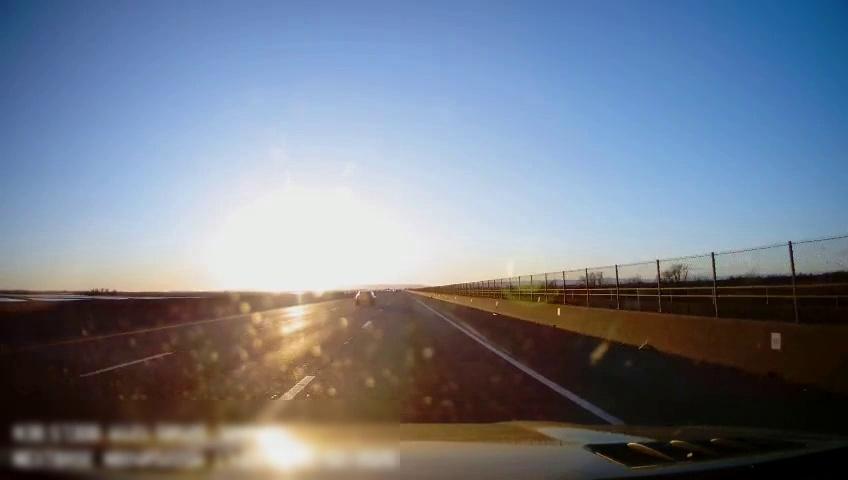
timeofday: Day
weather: Sunny
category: Drivable Space
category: Vehicles | Car
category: Lanes | Alternate Lane
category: Lanes | Current Lane
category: Lanes | Current Lane
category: Lanes | Alternate Lane